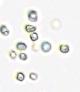
Label: Phaeocystis